Question:
Could you pls give me code snippets for styling scroll bar as show in the attached image
thanks
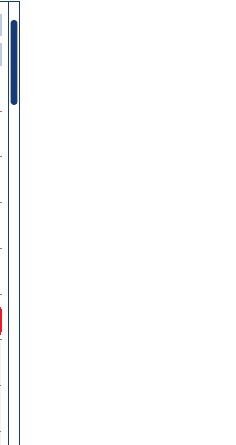
Answer: '''
setStyleSheet(QString::fromUtf8("QScrollBar:vertical {"
" border: 1px solid #999999;"
" background:white;"
" width:10px; "
" margin: 0px 0px 0px 0px;"
"}"
"QScrollBar::handle:vertical {"
" background: qlineargradient(x1:0, y1:0, x2:1, y2:0,"
" stop: 0 rgb(32, 47, 130), stop: 0.5 rgb(32, 47, 130), stop:1 rgb(32, 47, 130));"
" min-height: 0px;"
"}"
"QScrollBar::add-line:vertical {"
" background: qlineargradient(x1:0, y1:0, x2:1, y2:0,"
" stop: 0 rgb(32, 47, 130), stop: 0.5 rgb(32, 47, 130), stop:1 rgb(32, 47, 130));"
" height: 0px;"
" subcontrol-position: bottom;"
" subcontrol-origin: margin;"
"}"
"QScrollBar::sub-line:vertical {"
" background: qlineargradient(x1:0, y1:0, x2:1, y2:0,"
" stop: 0 rgb(32, 47, 130), stop: 0.5 rgb(32, 47, 130), stop:1 rgb(32, 47, 130));"
" height: 0 px;"
" subcontrol-position: top;"
" subcontrol-origin: margin;"
"}"
));
'''